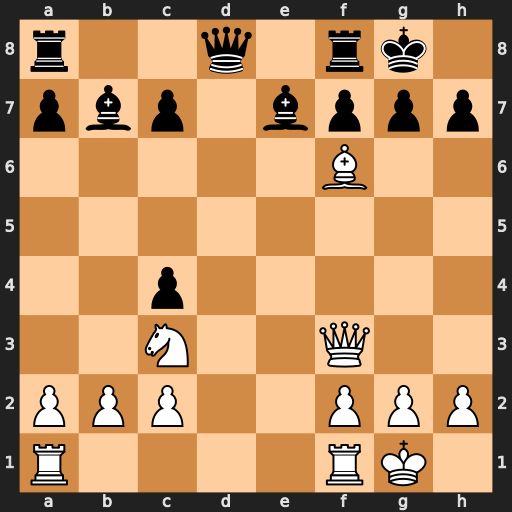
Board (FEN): r2q1rk1/pbp1bppp/5B2/8/2p5/2N2Q2/PPP2PPP/R4RK1
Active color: w
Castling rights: -
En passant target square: -
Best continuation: Bxe7 Bxf3 Bxd8